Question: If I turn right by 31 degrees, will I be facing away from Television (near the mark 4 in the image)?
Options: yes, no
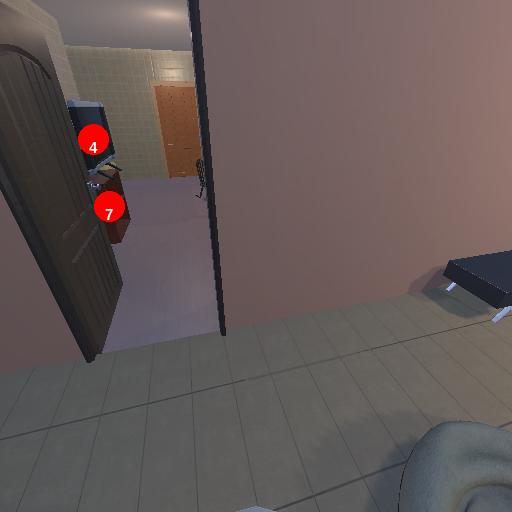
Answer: yes